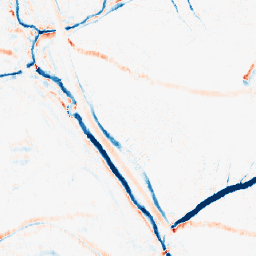
Category: morphological
Decomposition family: morphological_ellipse
Decomposition parameters: operation: average
width: 10
height: 5
Upsampling method: area
Upsampling parameters: scale: 2
Upsampling scale: 2